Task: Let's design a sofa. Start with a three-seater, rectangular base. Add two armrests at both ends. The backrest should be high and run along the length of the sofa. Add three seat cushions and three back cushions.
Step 316:
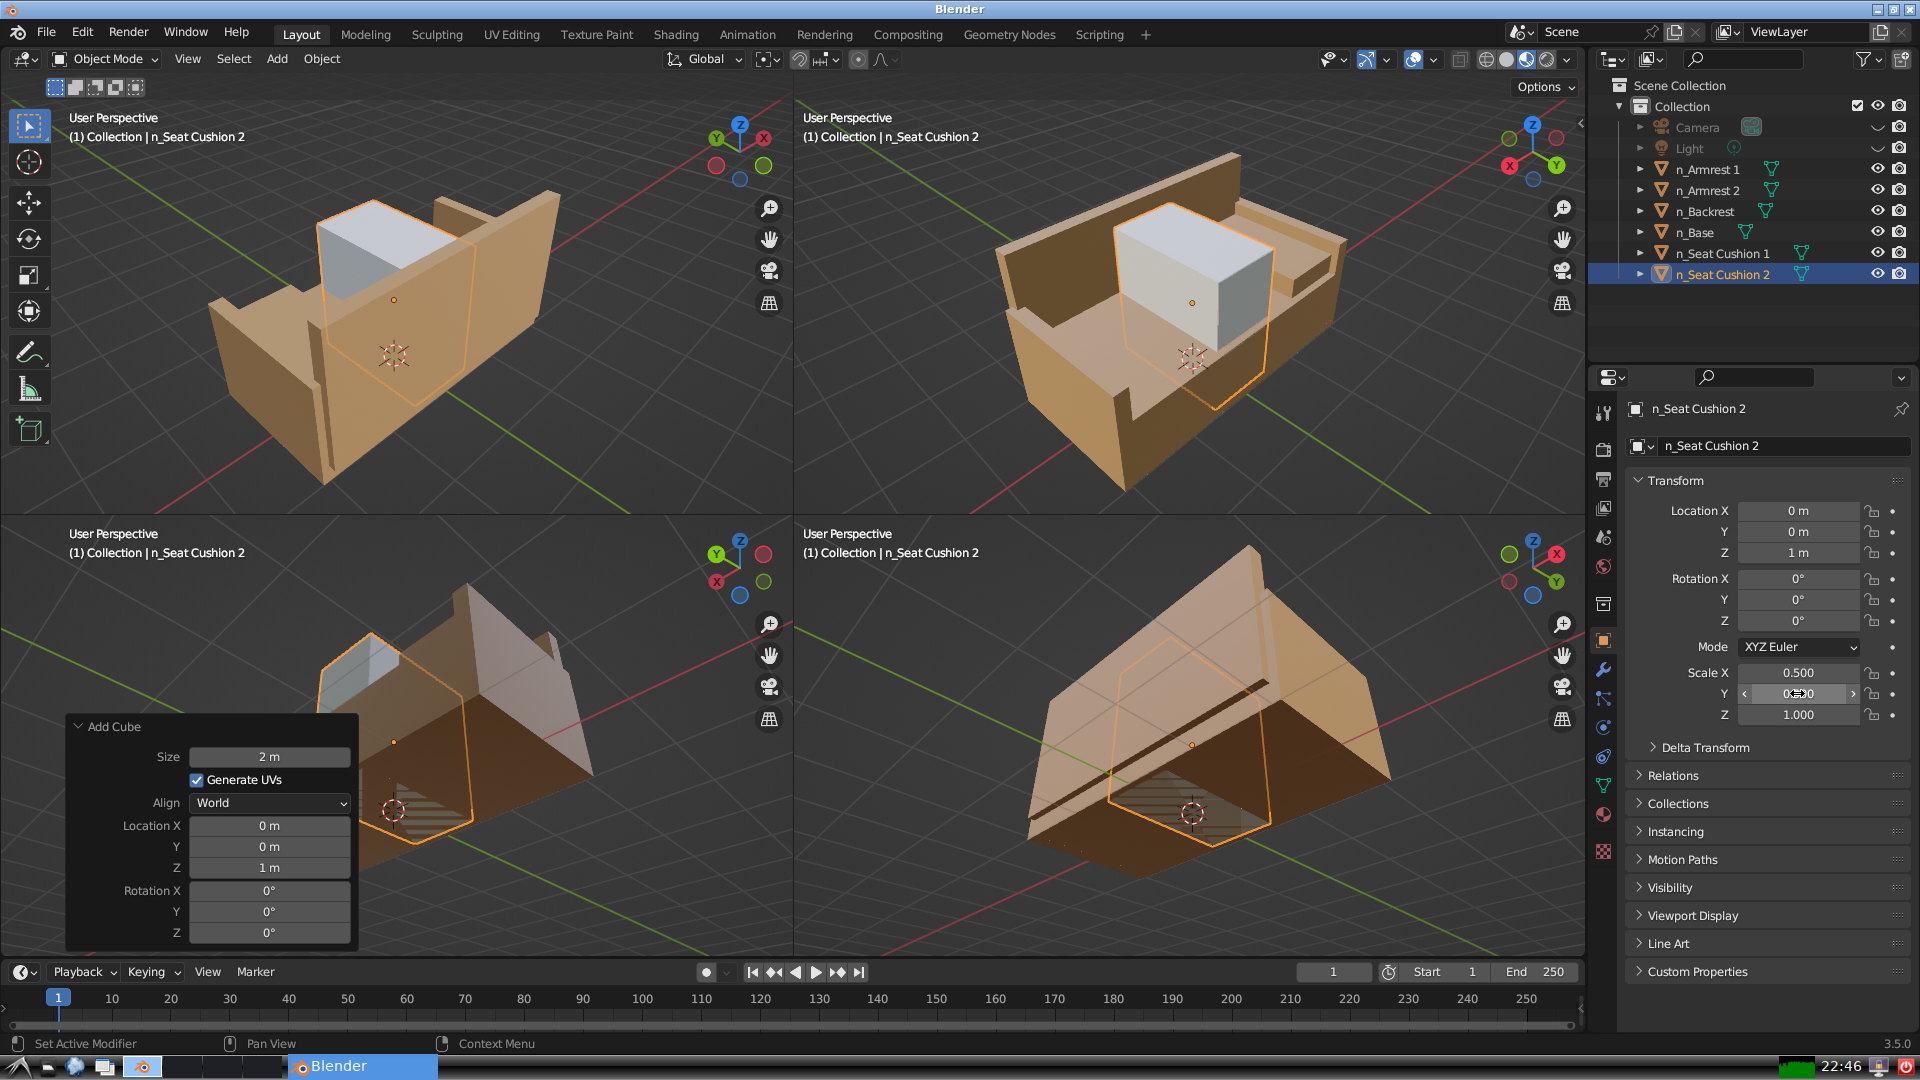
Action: {"mouse_move": [1797, 715]}